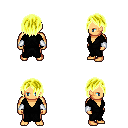
a pixel art fantasy rpg character, male body template, human, tanned skin, gray robe, white pants, gold bangs hairstyle, white cloth bracers, four views (front, back, left, right), 2x2 character sprite sheet, small pixel art, hard edges, no anti-aliasing